Question: Here is some sample code that outlines my issue. I'm trying to get express-session / connect-session-sequelize to work for a website with login functionalities.
However, when I try to call my POST request, I get the following error:

I can only assume it's trying to store session data onto my database, but cannot find a table. I can bypass this by going in and creating the table manually with all the columns it wants, but I'm wondering if there's an issue in my code preventing the package from working properly (or if this is how it's supposed to work.)
'''
require('dotenv').config({ path: './config/.env' })
const express = require('express')
const session = require('express-session')
const mysql = require('mysql2')
const Sequelize = require('sequelize')
const path = require('path')
const SequelizeStore = require('connect-session-sequelize')(session.Store)
const app = express()
const PORT = 9999
app.use(express.json())
app.use(express.static(path.join(__dirname, 'public')))
// Allowing connection to database in Workbench
const db = new Sequelize('somedatabase', 'root', process.env.PASSWORD, {
host: 'localhost',
dialect: 'mysql'
})
db.authenticate()
.then(() => {
console.log('Connected...')
}).catch(error => {
console.log('Failed to connect...', error)
})
// Setting up session
app.use(session({
secret: 'shhh',
store: new SequelizeStore({
db: db
}),
resave: false,
saveUninitialized: true,
cookie: {
maxAge: <PHONE>
}
}))
// Sample model
const User = db.define('user', {
id: {
type: Sequelize.INTEGER,
primaryKey: true,
autoIncrement: true
},
username: Sequelize.STRING,
password: Sequelize.STRING
})
// Sample request
app.post('/api/create', async (req, res) => {
const newUser = {
username: john,
password: verysecurepassword
}
await User.create(newUser)
})
app.listen(PORT, () => {
console.log('Listening on localhost:${PORT}...')
})
'''
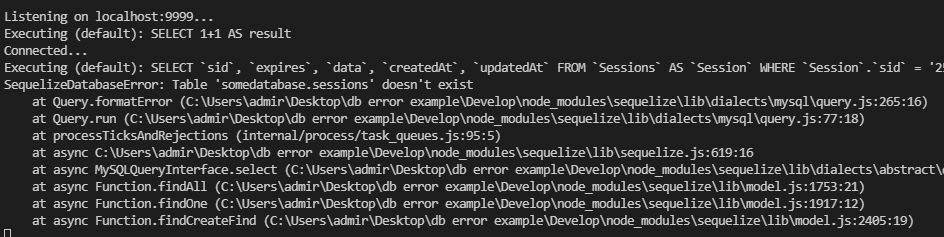
Answer: In this code, you are using several packages: express-session, which manages the session itself but delegates how the session is saved to connect-session-sequelize.
So the problem is that connect-session-sequelize is trying to save session data in the database, but it cannot because there is no table for sessions.
As written in the documentation of this package (<URL>:
> If you want SequelizeStore to create/sync the database table for you, you can call sync() against an instance of SequelizeStore along with options if needed.
So try creating the store, attaching it to the session manager, and then
initializing it (I did not test this code):
'''
// Setting up session
var myStore = new SequelizeStore({
db: db
});
app.use(
session({
secret: "shhh",
store: myStore,
resave: false,
saveUninitialized: true,
cookie: {
maxAge: <PHONE>
}
})
);
myStore.sync();
'''